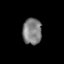
Tissue: skin
Cell type: Epithelial cells
Senescence score: 0.2795
Nuclear area (px): 494
Mean DAPI intensity: 127.492